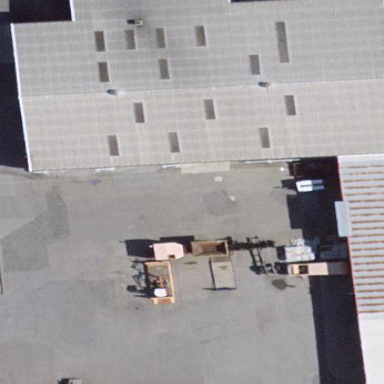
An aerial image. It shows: Industrial building.